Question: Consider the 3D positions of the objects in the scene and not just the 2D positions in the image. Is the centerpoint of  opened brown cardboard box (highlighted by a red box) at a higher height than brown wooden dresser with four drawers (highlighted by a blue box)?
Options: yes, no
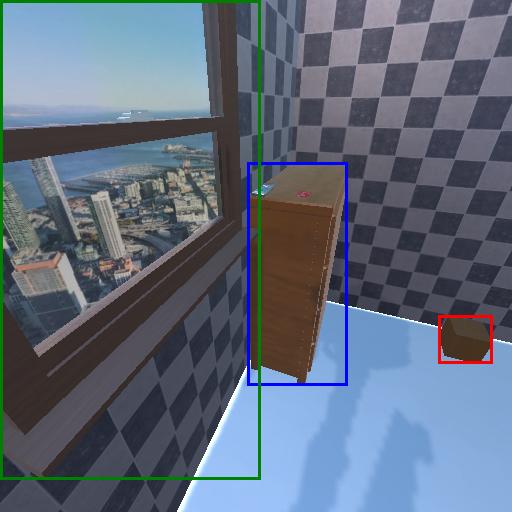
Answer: yes